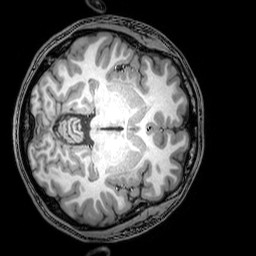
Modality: T1w
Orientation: axial
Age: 22
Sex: male
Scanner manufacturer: philips
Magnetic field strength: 3 T
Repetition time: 0.008113 s
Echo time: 0.003709 s